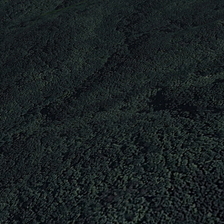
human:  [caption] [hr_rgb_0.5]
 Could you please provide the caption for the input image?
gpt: many dark green trees form a piece of forest .

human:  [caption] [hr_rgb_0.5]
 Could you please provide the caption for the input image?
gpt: many dark green trees form a piece of forest .

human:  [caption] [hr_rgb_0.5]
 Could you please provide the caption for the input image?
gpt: many dark green trees form a piece of forest .

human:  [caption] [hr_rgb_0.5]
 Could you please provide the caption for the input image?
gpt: many dark green trees form a piece of forest .

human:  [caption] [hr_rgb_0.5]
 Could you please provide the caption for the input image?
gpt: many dark green trees form a piece of forest .